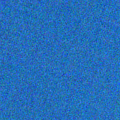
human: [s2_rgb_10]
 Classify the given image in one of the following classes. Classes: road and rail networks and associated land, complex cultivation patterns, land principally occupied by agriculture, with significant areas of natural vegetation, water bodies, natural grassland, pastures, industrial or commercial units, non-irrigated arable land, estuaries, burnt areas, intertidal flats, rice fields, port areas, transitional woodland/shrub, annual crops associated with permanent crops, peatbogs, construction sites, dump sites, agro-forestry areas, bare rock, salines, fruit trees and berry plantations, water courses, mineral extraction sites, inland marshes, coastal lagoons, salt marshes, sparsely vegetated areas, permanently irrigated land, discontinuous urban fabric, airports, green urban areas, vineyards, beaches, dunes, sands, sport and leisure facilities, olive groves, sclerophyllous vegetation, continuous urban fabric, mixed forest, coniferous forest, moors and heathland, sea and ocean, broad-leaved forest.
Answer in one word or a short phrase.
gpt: sea and ocean